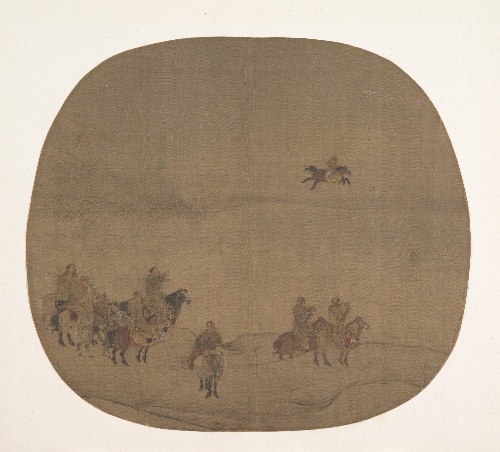
Title: 南宋　傳陳居中　胡騎春獵圖　團扇|Nomads hunting with falcons
Artist: Chen Juzhong
Artist bio: Chinese, active ca. 1200–30
Date: early 13th century
Object type: Fan mounted as an album leaf
Classification: Paintings
Medium: Fan mounted as an album leaf; ink and color on silk
Culture: China
Period: Song dynasty (960–1279)
Dimensions: 9 1/2 × 10 3/4 in. (24.1 × 27.3 cm)
Department: Asian Art
Credit line: From the Collection of A. W. Bahr, Purchase, Fletcher Fund, 1947
Accession year: 1947
Repository: Metropolitan Museum of Art, New York, NY
Tags: Falcons|Hunting|Men|Horses